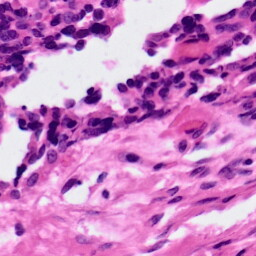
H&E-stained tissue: Ovarian